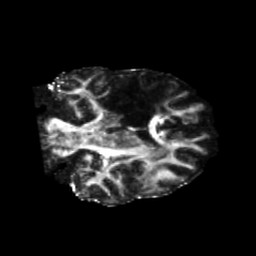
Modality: FA
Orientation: coronal
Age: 46
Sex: female
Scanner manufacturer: siemens
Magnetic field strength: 3 T
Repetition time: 5.25 s
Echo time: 0.08 s